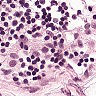
Metastatic tissue present: no